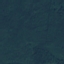
Land use / land cover class: Forest